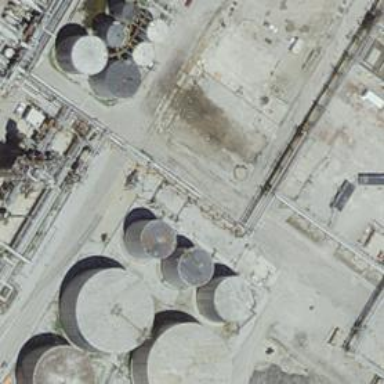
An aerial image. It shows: Storage tank with man-made structure.